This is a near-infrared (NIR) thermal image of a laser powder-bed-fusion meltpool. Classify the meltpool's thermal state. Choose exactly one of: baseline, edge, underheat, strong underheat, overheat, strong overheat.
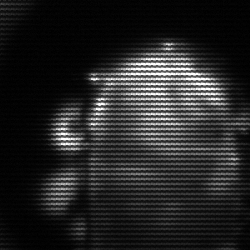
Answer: baseline